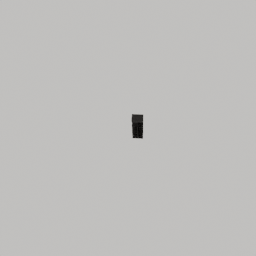
Label: furniture